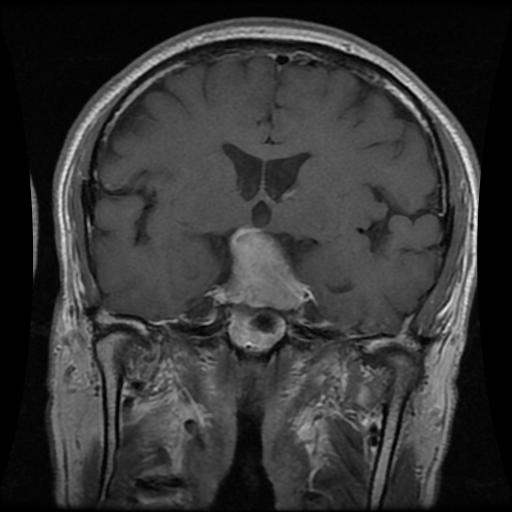
Label: pituitary